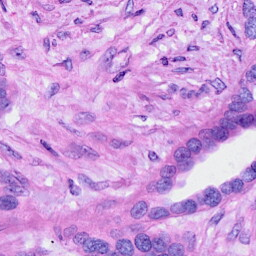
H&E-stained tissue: Ovarian